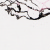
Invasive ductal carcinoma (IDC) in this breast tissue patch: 0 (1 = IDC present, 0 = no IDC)